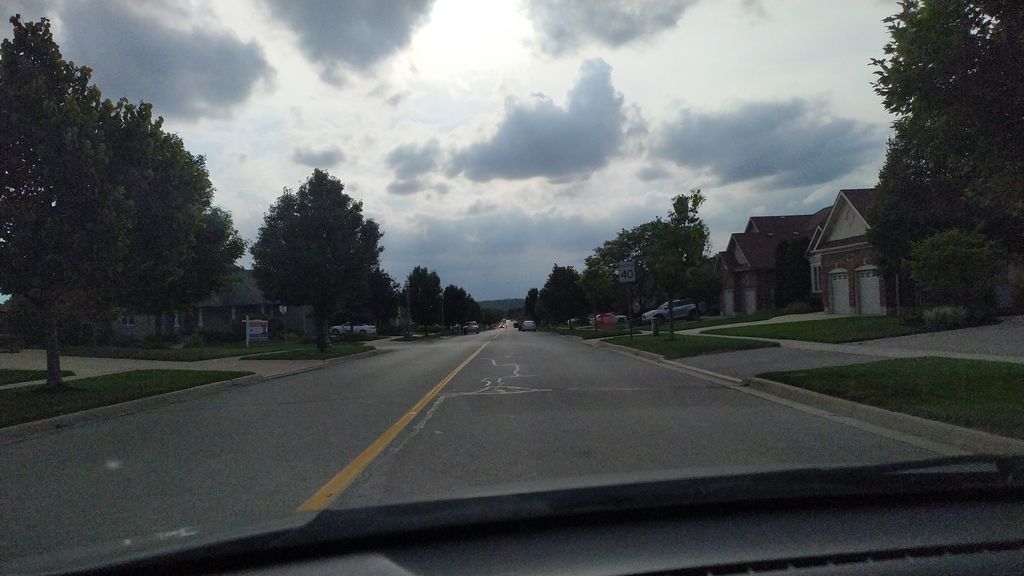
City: kitchener-waterloo